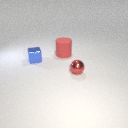
small red metal sphere in front of large red rubber cylinder